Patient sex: M
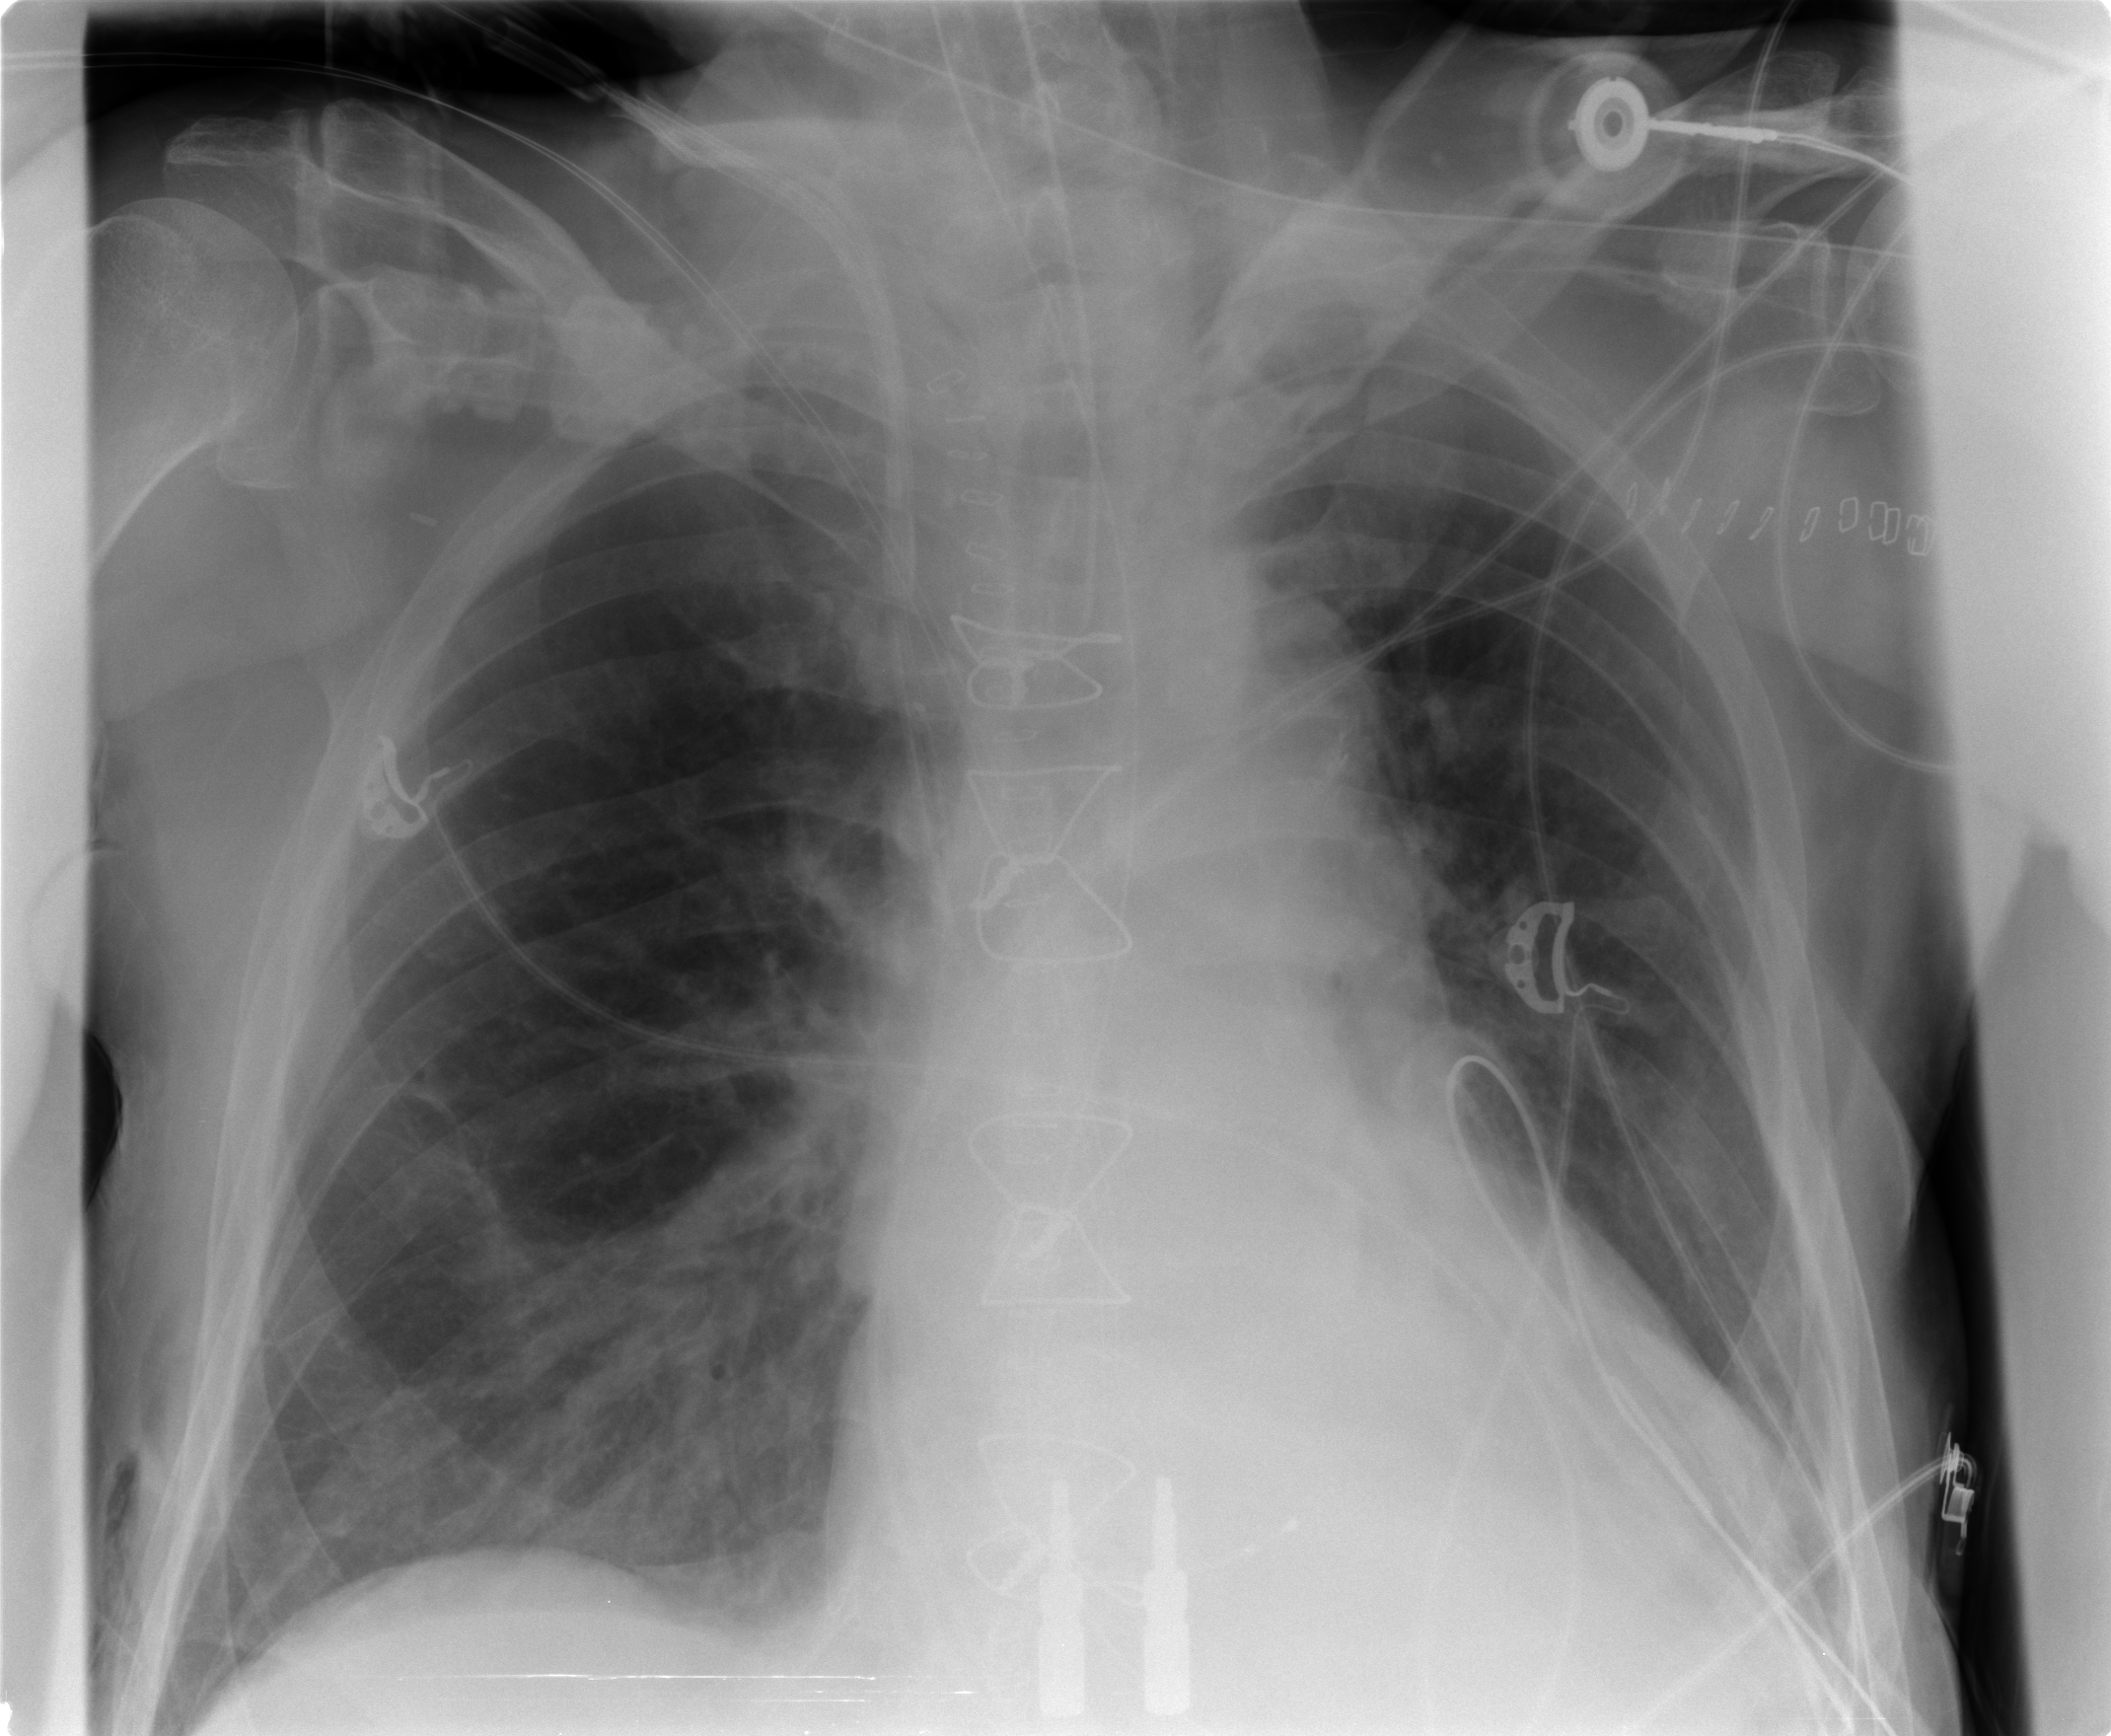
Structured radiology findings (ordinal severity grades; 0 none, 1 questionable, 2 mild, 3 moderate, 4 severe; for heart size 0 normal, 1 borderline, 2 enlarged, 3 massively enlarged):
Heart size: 2
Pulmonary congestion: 1
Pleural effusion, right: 0
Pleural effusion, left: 2
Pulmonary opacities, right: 2
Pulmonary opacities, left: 0
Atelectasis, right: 2
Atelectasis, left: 2